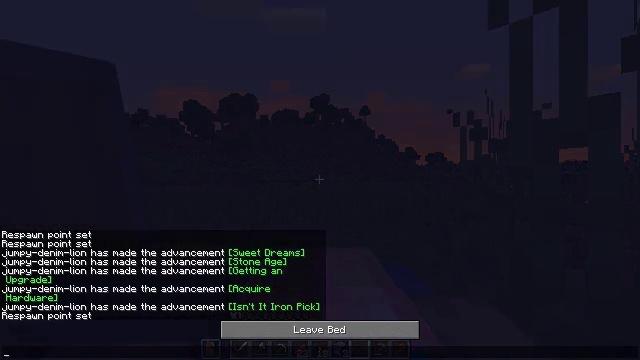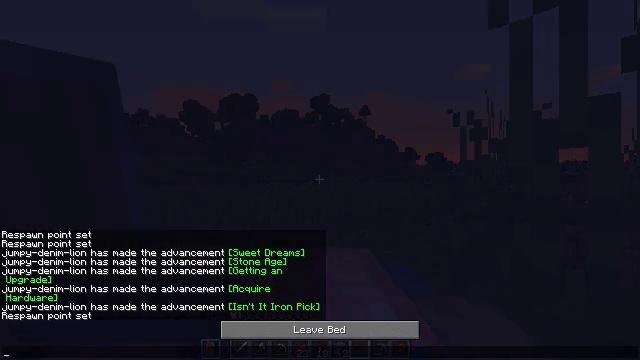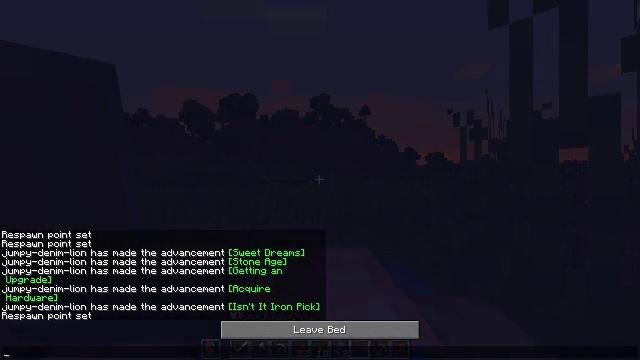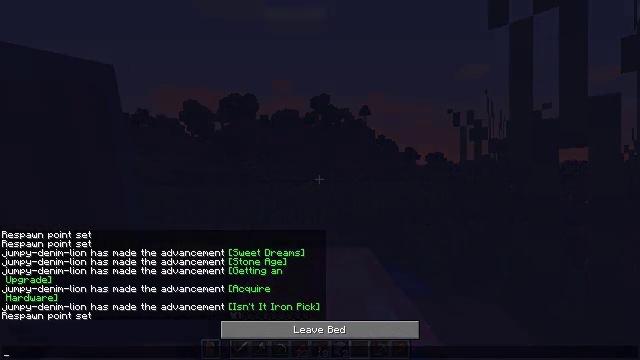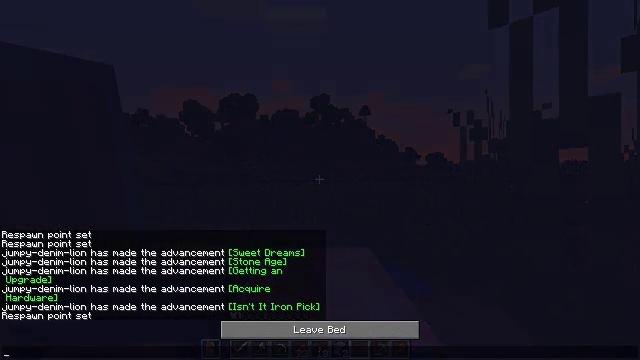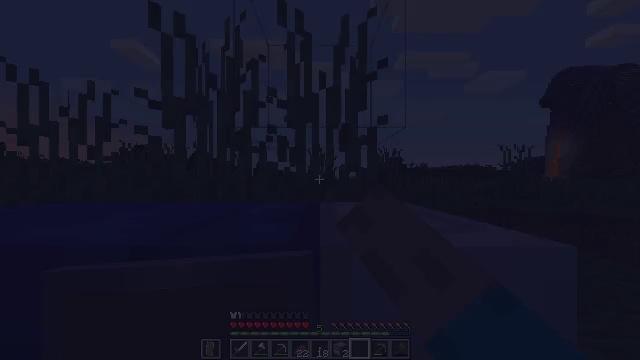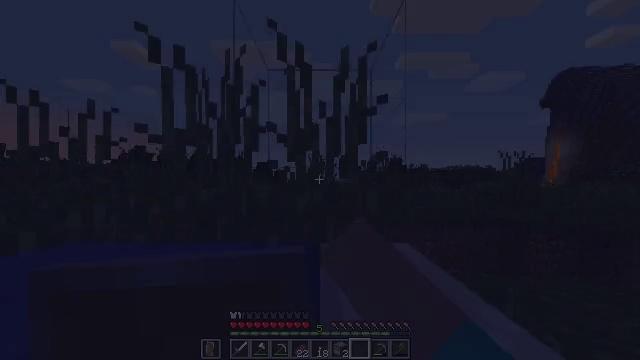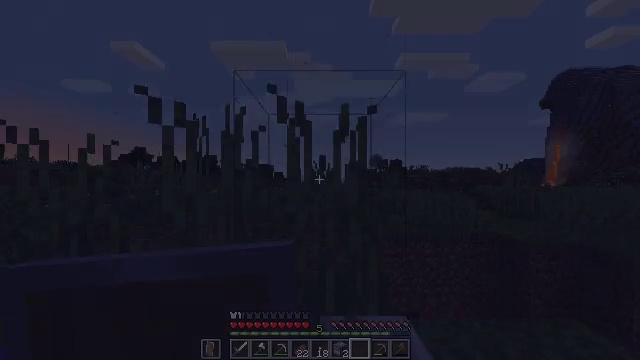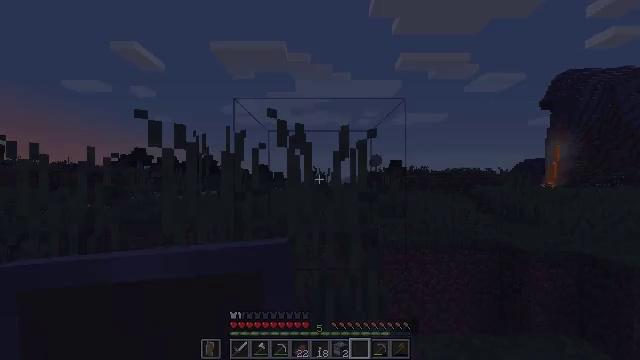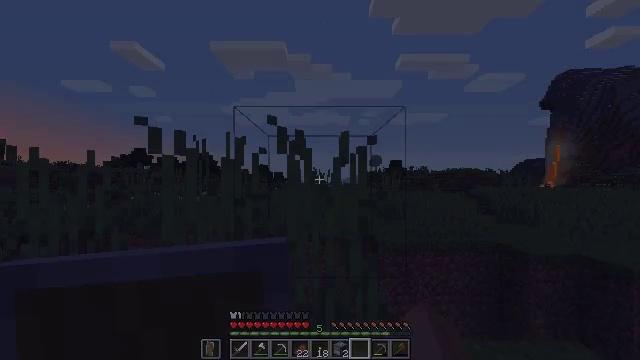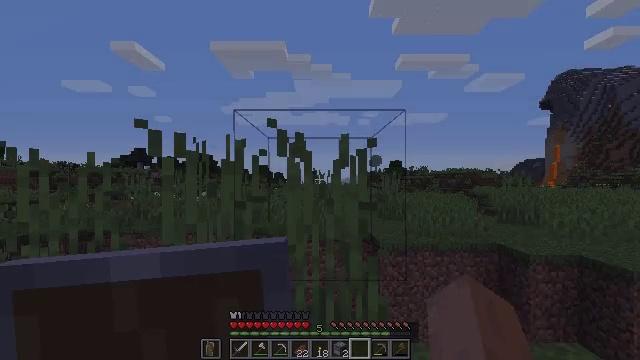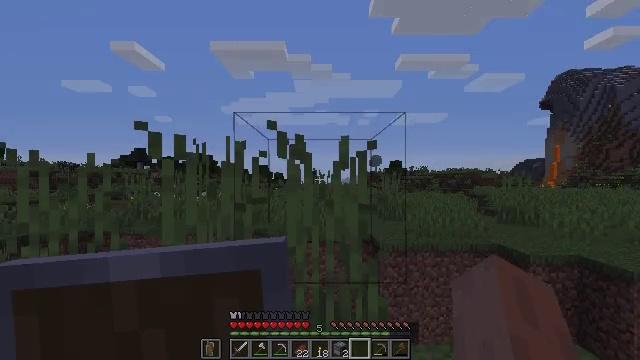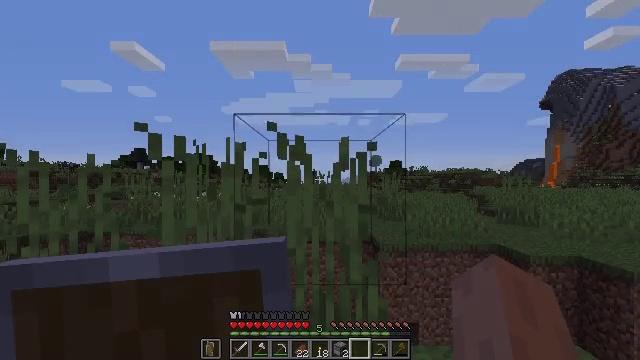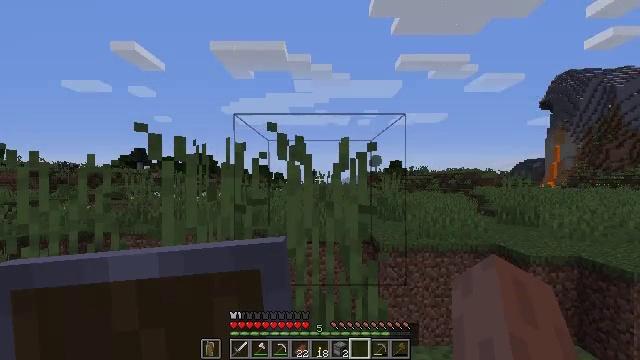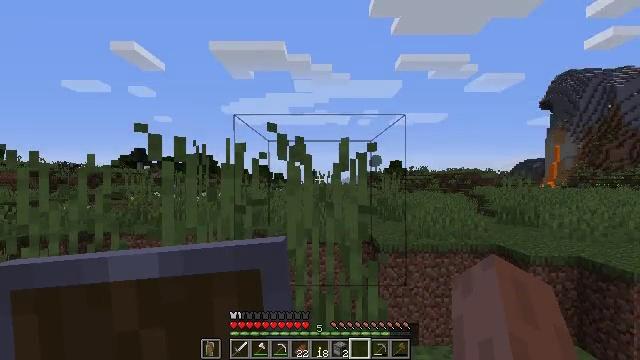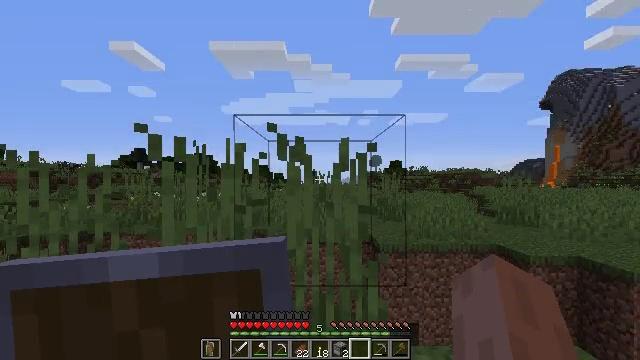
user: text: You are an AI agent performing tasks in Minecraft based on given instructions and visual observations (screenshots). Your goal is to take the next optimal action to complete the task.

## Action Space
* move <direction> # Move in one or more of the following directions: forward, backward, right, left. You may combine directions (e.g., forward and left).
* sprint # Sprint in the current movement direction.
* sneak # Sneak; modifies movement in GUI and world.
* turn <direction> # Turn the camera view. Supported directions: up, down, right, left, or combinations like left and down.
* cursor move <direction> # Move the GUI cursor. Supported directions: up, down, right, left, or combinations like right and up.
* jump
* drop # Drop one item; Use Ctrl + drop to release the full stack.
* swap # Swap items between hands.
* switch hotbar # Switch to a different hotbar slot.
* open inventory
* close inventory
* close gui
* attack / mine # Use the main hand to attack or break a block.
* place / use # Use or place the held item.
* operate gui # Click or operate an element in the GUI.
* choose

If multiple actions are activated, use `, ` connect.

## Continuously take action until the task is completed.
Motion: motion action
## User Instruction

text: Remove the blue bed from its location.
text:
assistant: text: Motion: no_op
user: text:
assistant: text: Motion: no_op
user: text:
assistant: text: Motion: no_op
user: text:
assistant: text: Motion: no_op
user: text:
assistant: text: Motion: no_op
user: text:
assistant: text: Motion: close gui
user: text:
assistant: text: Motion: no_op
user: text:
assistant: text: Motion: no_op
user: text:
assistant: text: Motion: no_op
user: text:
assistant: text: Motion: no_op
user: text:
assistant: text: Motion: no_op
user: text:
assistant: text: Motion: no_op
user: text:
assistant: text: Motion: no_op
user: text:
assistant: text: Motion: no_op
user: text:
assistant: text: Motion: no_op
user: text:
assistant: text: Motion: no_op
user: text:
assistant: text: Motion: no_op
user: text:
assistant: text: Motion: turn left and down
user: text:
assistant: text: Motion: turn left and down
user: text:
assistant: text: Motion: turn left and down
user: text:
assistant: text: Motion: no_op
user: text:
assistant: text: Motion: no_op
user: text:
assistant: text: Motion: no_op
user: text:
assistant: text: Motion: no_op
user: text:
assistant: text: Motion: no_op
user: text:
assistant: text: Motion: no_op
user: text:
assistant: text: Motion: no_op
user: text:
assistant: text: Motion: no_op
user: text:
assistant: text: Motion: no_op
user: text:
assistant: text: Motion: no_op